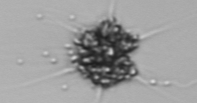
Label: Dictyocha